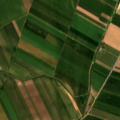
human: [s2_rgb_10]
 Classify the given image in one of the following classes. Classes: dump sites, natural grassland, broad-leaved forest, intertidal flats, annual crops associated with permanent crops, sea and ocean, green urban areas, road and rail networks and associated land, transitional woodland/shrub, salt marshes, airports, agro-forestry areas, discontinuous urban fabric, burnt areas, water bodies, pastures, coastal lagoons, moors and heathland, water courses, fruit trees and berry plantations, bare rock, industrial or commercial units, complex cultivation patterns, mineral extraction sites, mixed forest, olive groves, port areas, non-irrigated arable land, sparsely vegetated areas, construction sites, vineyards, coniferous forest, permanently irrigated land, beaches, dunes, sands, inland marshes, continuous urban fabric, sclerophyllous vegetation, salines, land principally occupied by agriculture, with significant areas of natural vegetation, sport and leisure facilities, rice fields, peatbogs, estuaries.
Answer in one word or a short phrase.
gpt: non-irrigated arable land